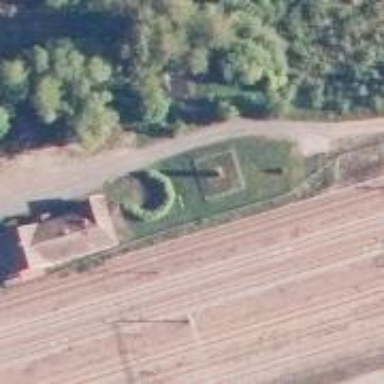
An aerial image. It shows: Historic memorial.